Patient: sex M, age 61
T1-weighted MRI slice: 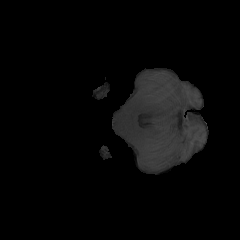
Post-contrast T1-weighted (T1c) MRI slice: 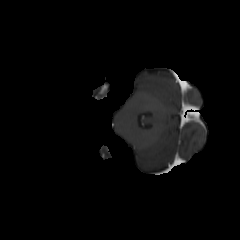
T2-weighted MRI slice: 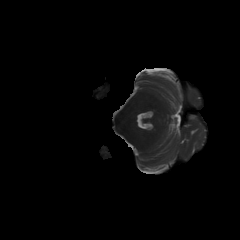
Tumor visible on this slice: no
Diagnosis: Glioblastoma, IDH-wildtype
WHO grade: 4